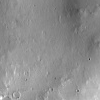
Atmospheric dust classification: not_dusty